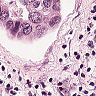
Metastatic tissue present: yes